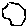
Label: hexagon